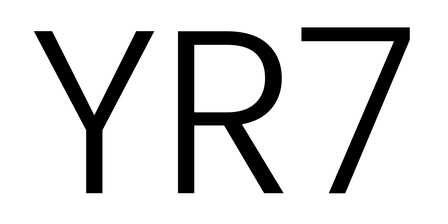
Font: Poppins-Light